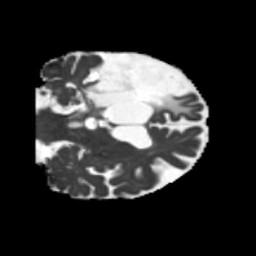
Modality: MD
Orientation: coronal
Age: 64
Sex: male
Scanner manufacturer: siemens
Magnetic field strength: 3 T
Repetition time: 5.25 s
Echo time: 0.08 s